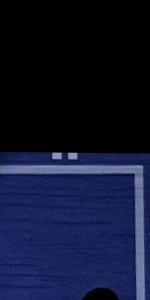
Label: Empty